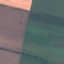
Land use / land cover class: AnnualCrop